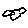
Label: bird